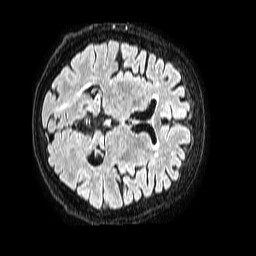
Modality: FLAIR
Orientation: axial
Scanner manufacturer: philips
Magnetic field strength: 1.5 T
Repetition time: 4.8 s
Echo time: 0.3 s